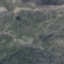
Land use / land cover class: HerbaceousVegetation